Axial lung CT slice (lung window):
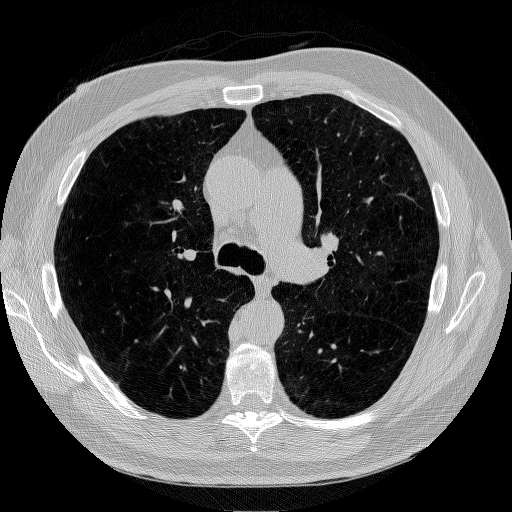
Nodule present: no